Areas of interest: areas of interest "New World Era Convergence"
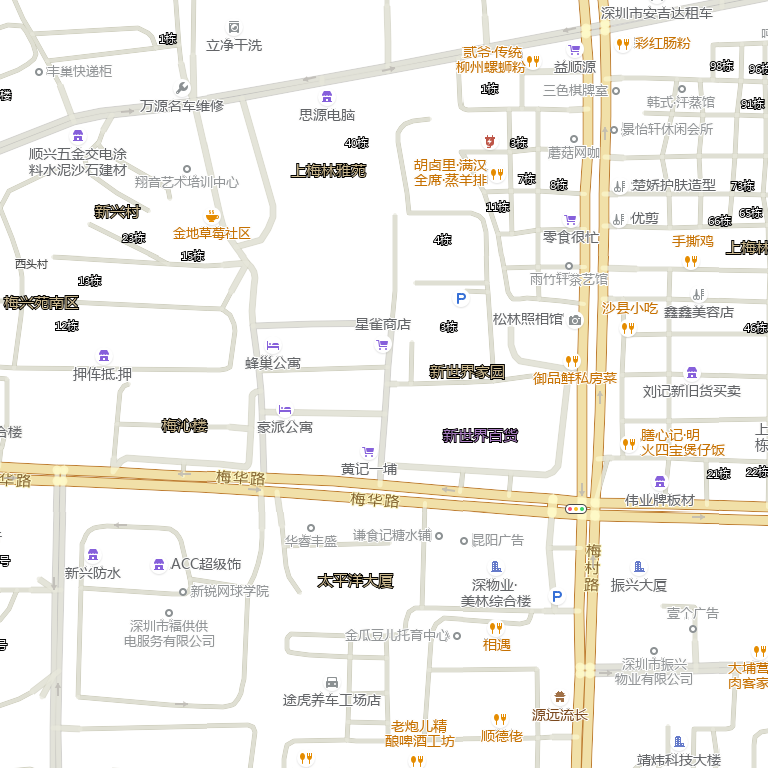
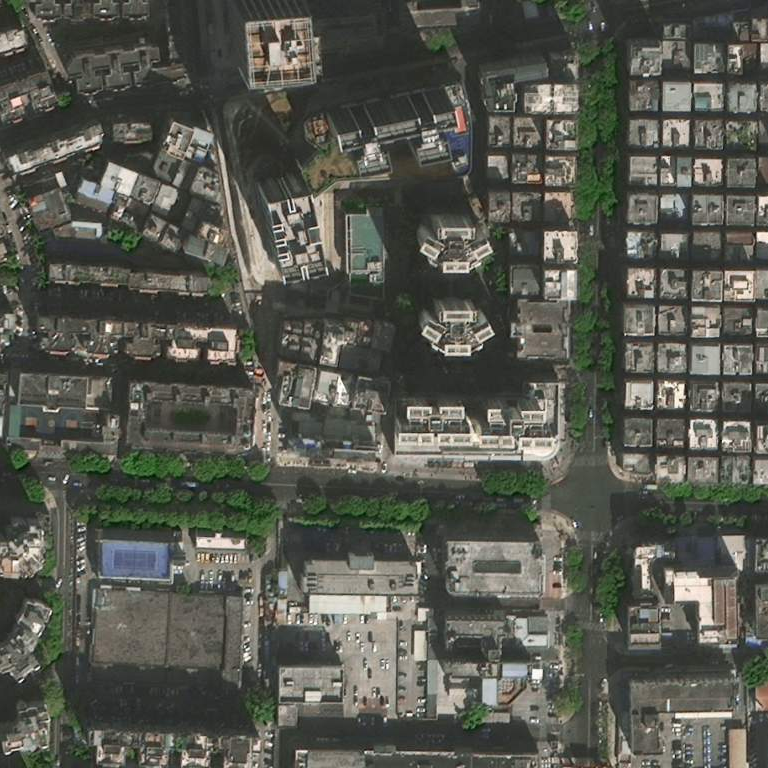